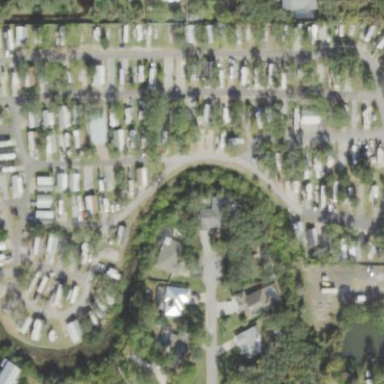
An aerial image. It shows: Caravan site for tourism.